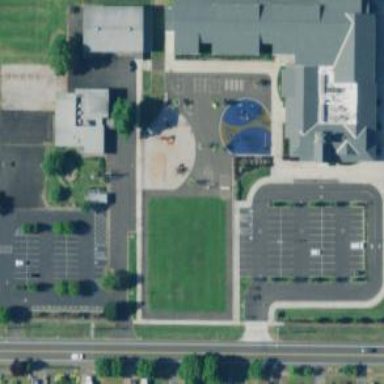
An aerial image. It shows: Schoolyard designated as leisure land.